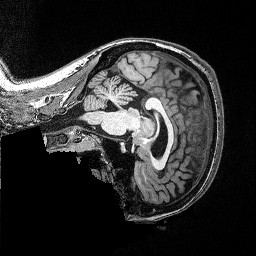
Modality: T1w
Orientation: sagittal
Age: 50
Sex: female
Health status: healthy
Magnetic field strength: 3 T
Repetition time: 2.53 s
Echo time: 0.00331 s